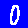
Digit: 0